Field crop: tomato
Growth stage: 1
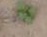
Species: solanum